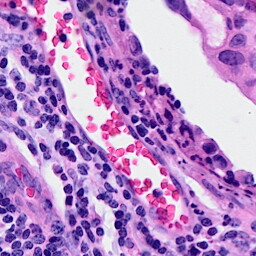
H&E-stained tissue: Breast